Interaction volume radius: 5 \u00c5
Interaction volume height: 20 \u00c5
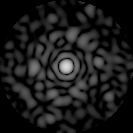
Disorder parameter: 0.849